The image is an STFT spectrogram (time versus frequency) of a rotating-machine vibration signal. What is the most likely rotor condition (normal, misalignment, unbalance, looseness)?
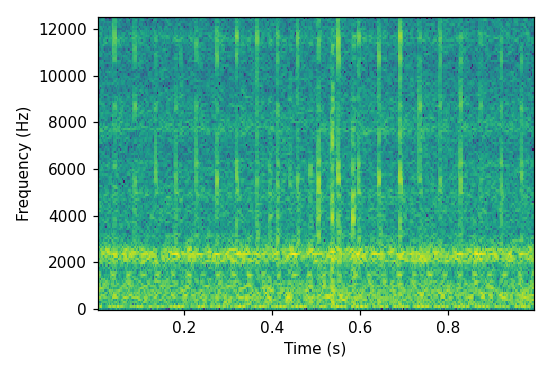
Answer: looseness